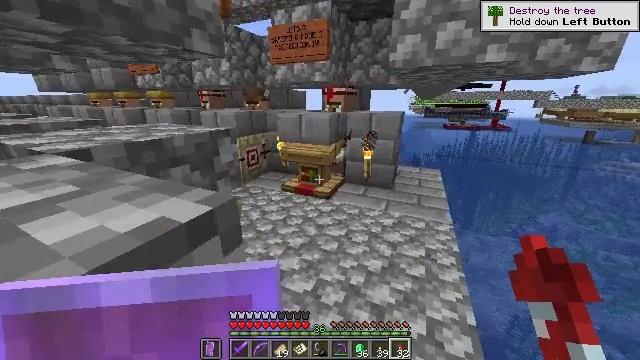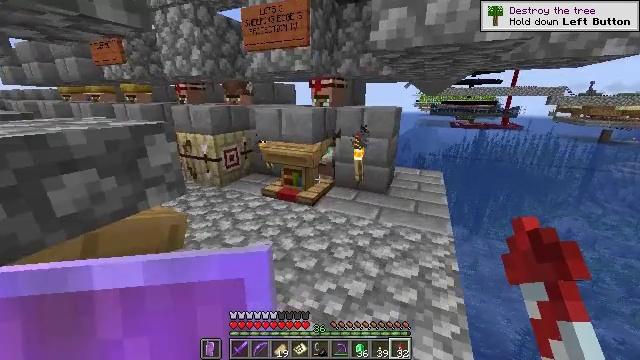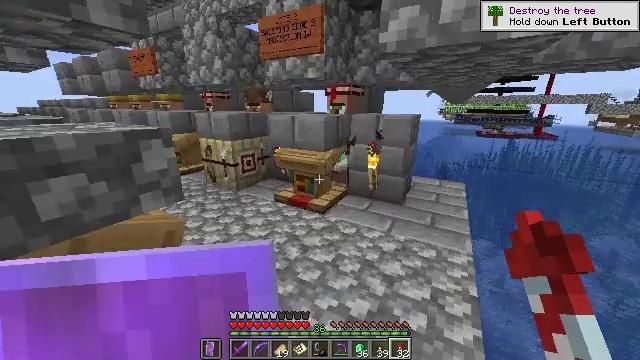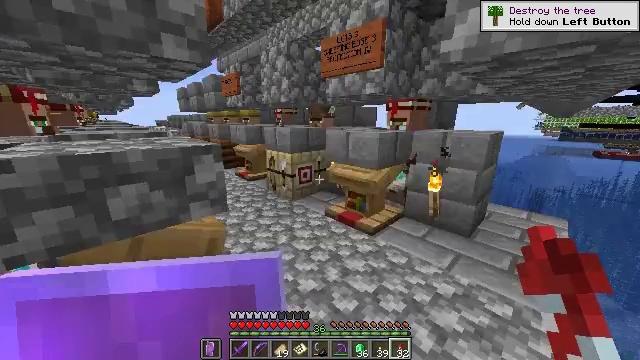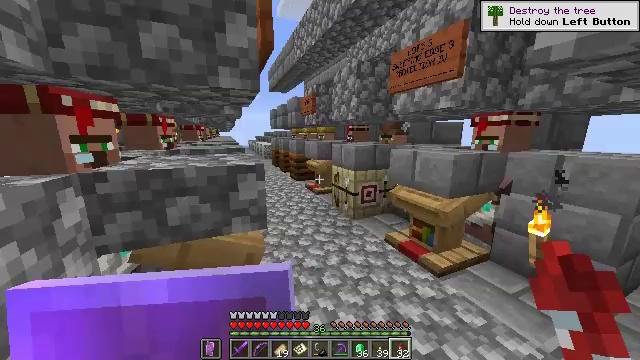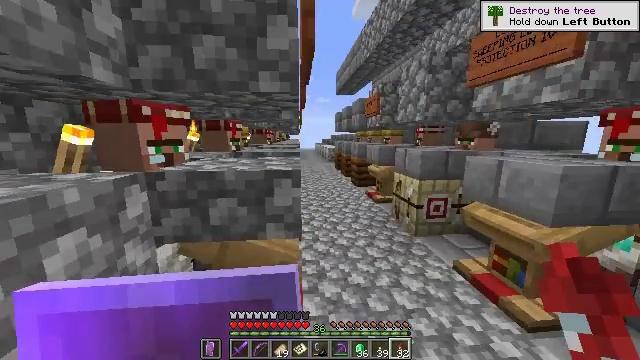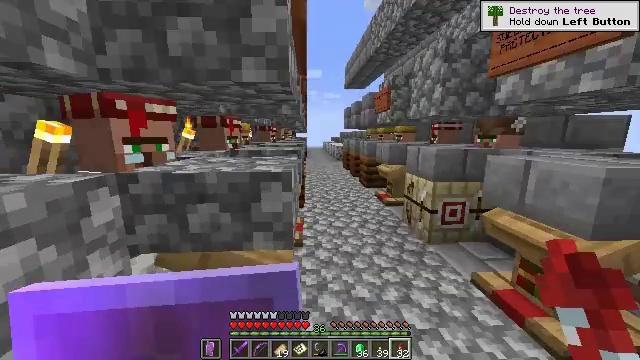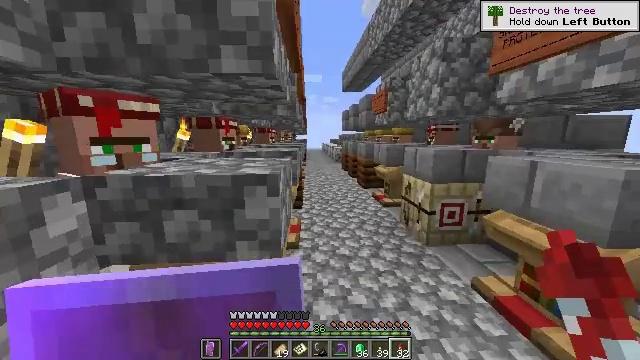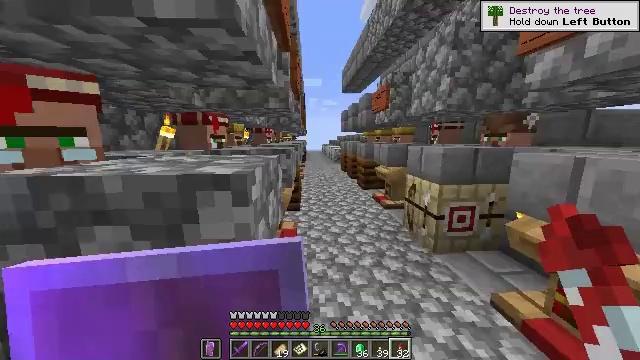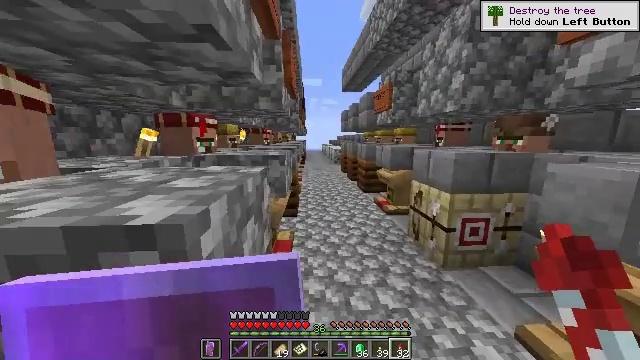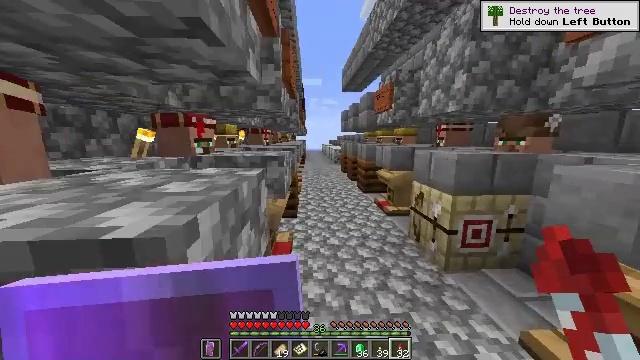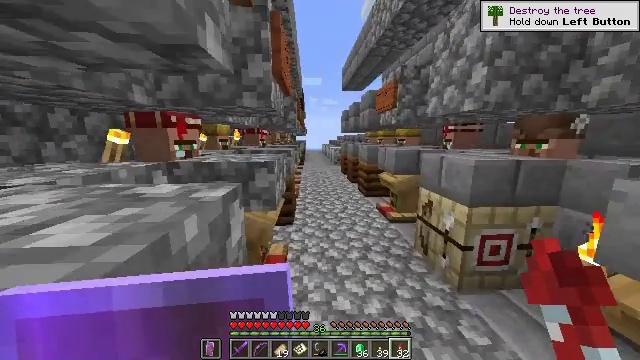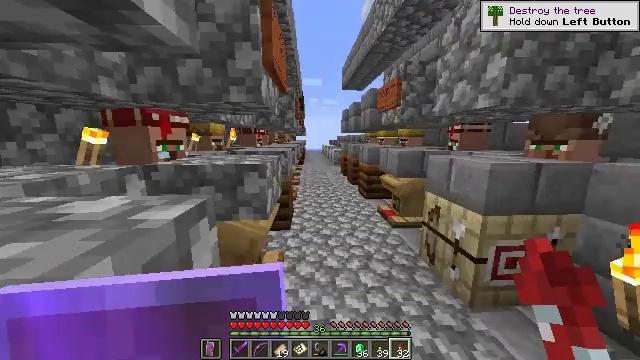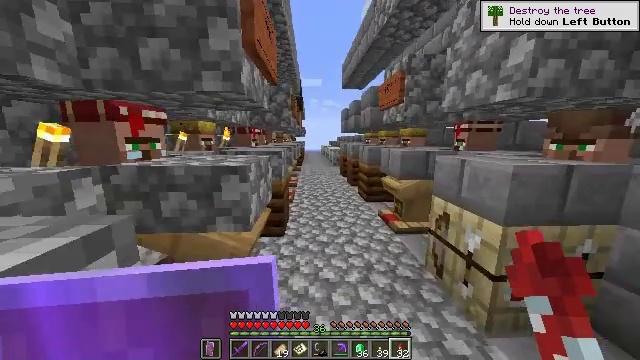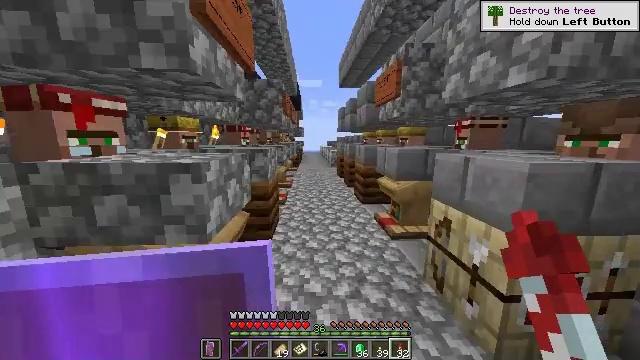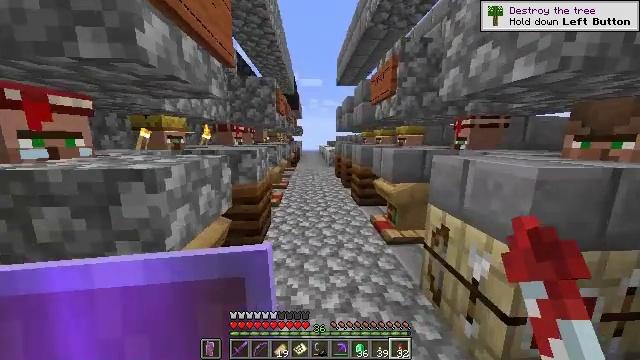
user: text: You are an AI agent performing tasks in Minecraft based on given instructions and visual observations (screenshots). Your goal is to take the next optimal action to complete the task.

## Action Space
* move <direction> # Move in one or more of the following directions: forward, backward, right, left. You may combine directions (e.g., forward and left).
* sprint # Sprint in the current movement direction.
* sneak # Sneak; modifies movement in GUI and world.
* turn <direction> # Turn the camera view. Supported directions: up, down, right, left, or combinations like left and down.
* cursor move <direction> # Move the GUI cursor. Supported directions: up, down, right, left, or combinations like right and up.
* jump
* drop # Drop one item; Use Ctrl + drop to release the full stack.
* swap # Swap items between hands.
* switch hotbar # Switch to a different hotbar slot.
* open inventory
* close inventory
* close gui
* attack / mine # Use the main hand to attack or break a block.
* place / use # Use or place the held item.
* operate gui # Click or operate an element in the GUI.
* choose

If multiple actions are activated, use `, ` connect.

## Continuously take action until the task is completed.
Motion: motion action
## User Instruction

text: craft item air
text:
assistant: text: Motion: move forward and move right, sprint
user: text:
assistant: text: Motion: move forward and move right, sprint, turn left and up
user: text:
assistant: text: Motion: move forward and move right, sprint, turn left and up
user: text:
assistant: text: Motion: move forward and move right, sprint, turn left and up
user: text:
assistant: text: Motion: move forward, sprint, turn left and up
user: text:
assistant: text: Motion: move forward, sprint, turn left
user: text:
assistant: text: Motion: move forward, sprint
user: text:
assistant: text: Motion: move forward, sprint
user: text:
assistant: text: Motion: move forward, sprint
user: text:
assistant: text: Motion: move forward, sprint
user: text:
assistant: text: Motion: move forward, sprint
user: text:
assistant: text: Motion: move forward, sprint
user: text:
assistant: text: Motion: move forward and move right, sprint
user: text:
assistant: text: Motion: move forward and move right, sprint
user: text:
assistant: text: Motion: move forward and move right, sprint
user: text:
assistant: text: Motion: move forward, sprint
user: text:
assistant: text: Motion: move forward, sprint
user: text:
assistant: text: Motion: move forward, sprint, turn left
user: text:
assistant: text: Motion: move forward, sprint, turn left
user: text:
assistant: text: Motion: move forward, sprint, jump
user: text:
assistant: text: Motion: move forward, sprint, jump
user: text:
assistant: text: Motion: move forward, sprint, jump
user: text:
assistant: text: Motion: move forward, sprint, jump
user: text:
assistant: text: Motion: move forward, sprint, jump
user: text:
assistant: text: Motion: move forward, sprint, turn right
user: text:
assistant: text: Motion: move forward, sprint, turn right
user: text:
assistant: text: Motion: move forward, sprint
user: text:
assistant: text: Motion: move forward, sprint
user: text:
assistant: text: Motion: move forward, sprint
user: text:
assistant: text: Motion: move forward, sprint